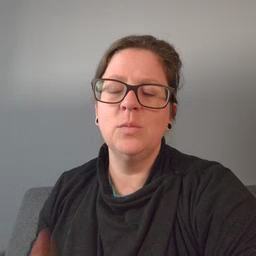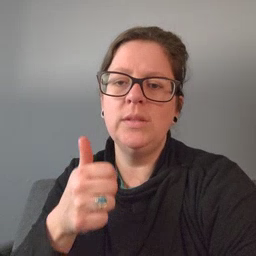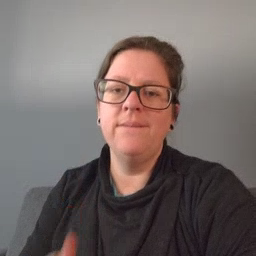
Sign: yourself